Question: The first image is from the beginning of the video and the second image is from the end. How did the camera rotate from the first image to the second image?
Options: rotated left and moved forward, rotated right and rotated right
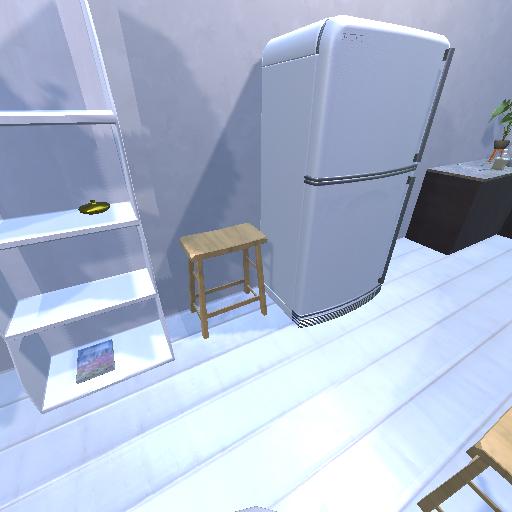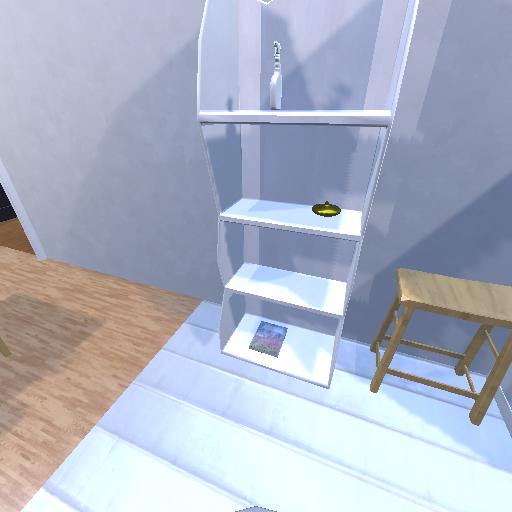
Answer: rotated left and moved forward